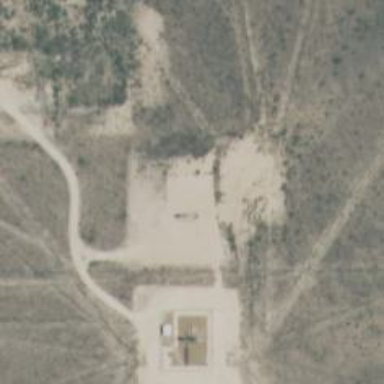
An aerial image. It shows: Petroleum well.